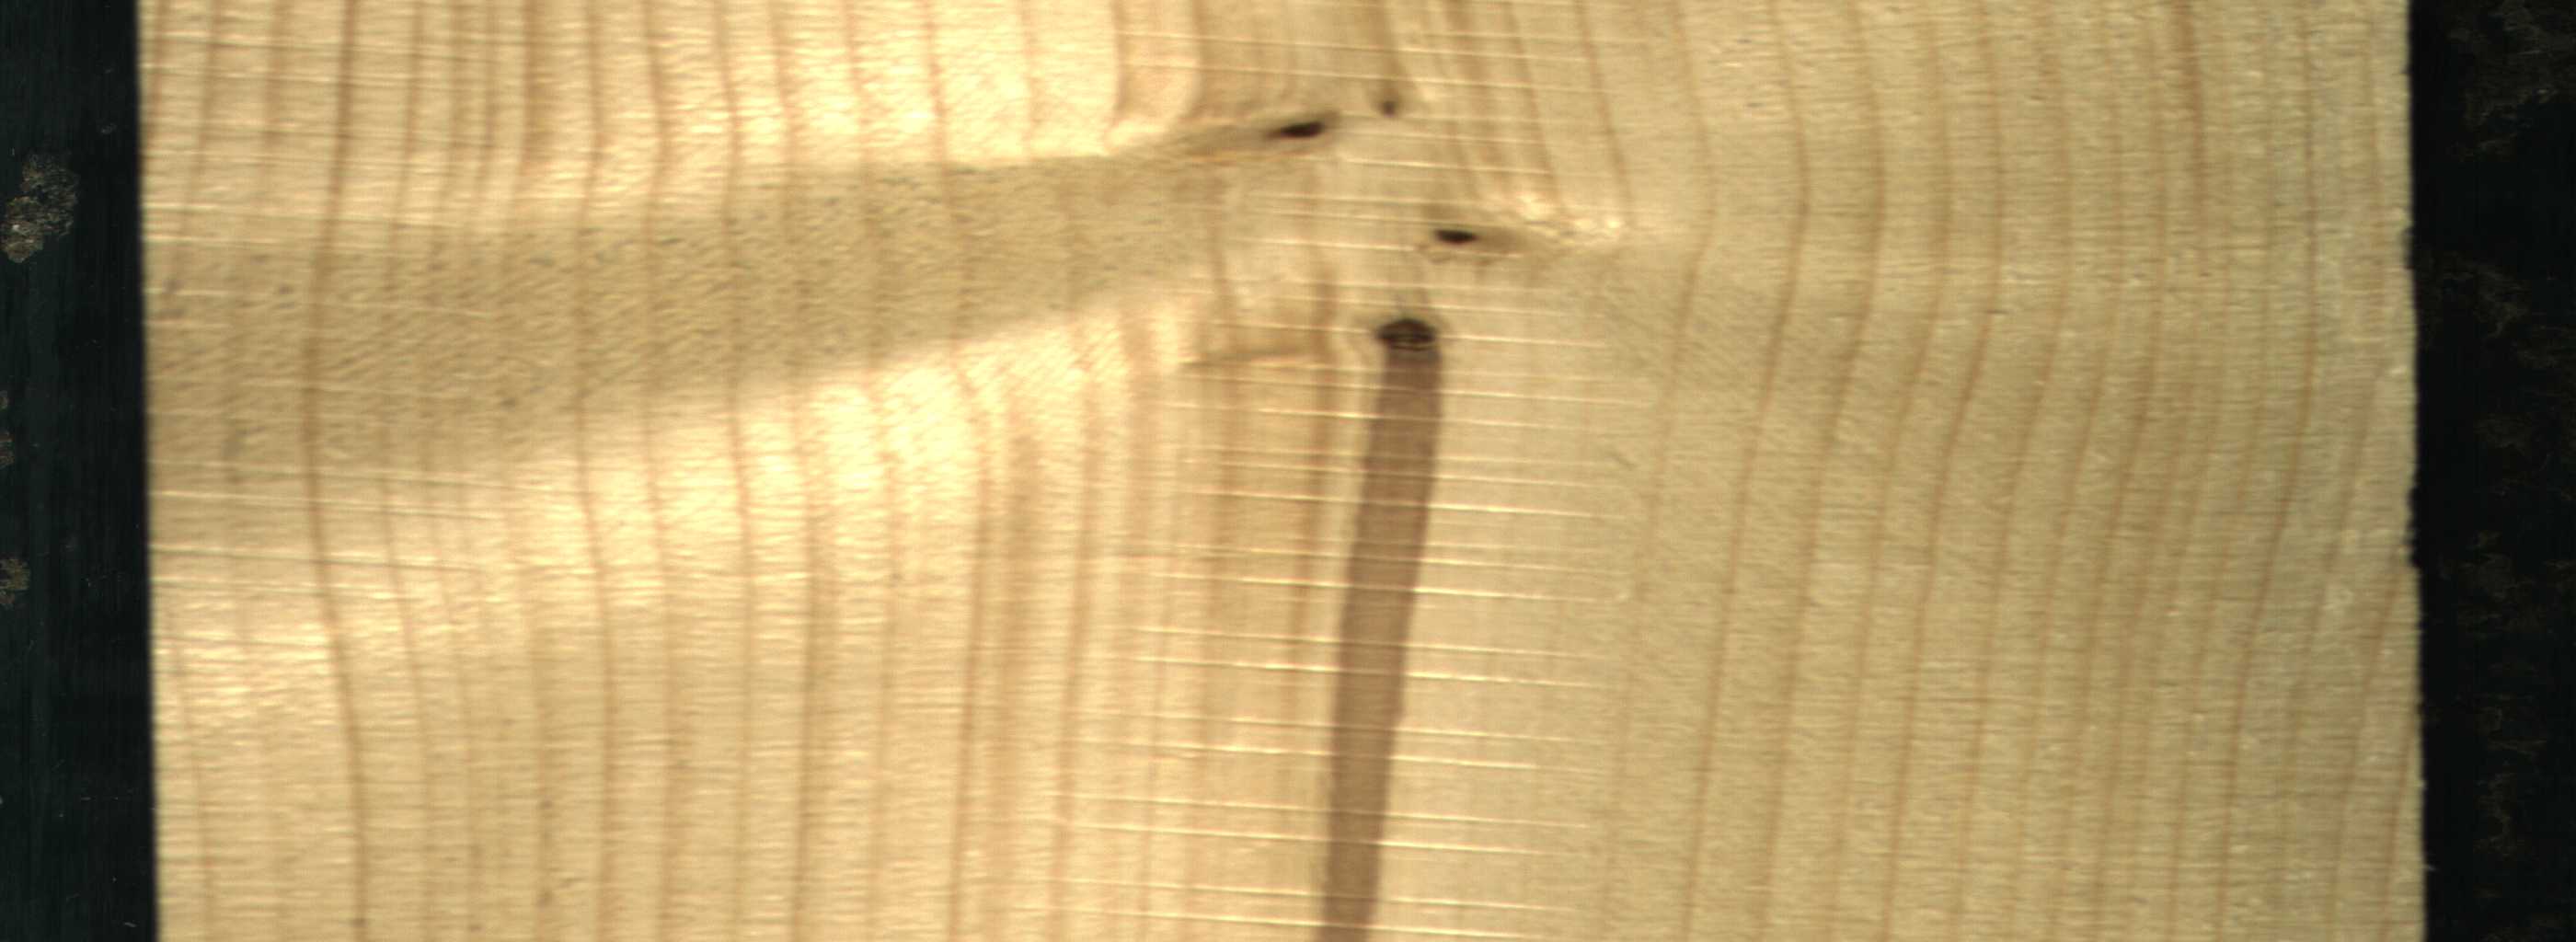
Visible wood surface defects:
Marrow
Dead_Knot
Dead_Knot
Dead_Knot